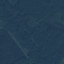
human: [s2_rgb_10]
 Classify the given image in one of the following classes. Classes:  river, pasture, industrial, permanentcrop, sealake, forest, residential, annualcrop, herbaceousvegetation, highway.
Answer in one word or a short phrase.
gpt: Forest